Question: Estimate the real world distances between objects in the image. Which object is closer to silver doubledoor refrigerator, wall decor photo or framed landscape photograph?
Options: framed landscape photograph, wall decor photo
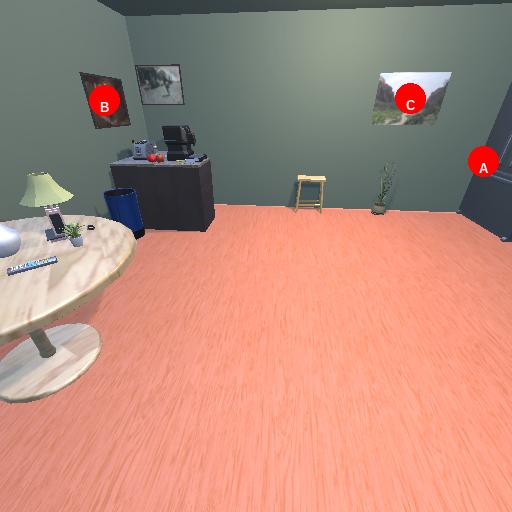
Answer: framed landscape photograph